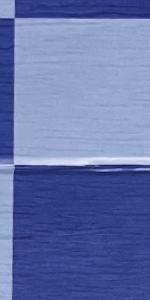
Label: Empty